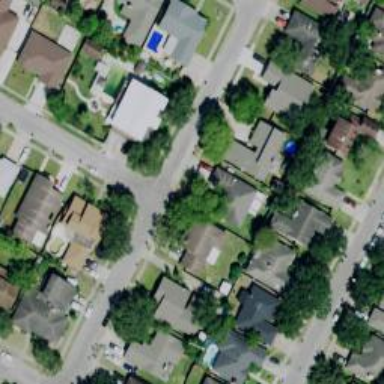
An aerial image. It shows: Residential road.